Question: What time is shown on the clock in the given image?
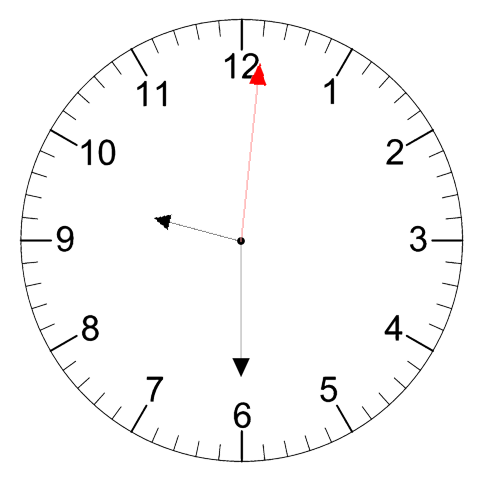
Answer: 09:30:01